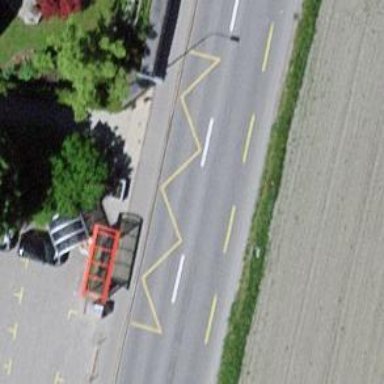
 serving as platform for public transportation."